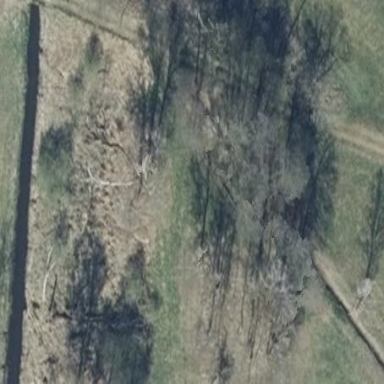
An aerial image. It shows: Broadleaved woodland area.